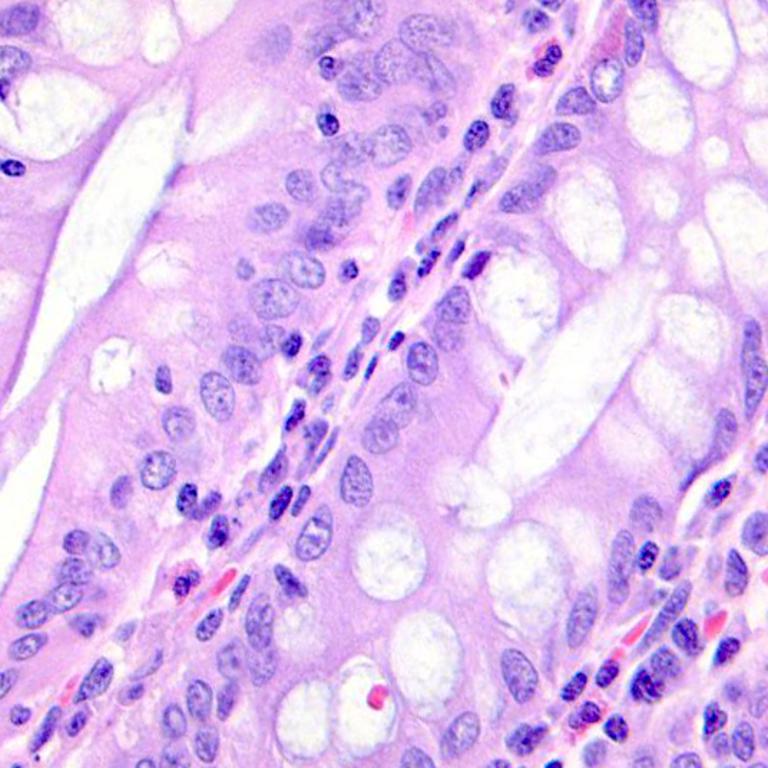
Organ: colon
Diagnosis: benign